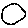
Label: circle